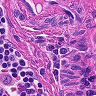
Metastatic tissue present: no